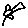
Label: bird